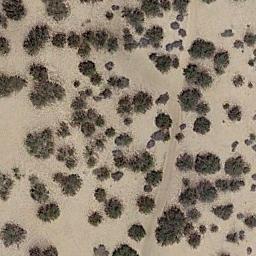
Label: chaparral